Question: I have a page with a row of about 10 'img's. For readability of the HTML, I want to put a linebreak in between each 'img' tag, but doing so renders whitespace between the images, which I do not want. Is there anything I can do other than break in the middle of the tags rather than between them?
Edit: Here is a screenshot of what I have so far. I would like the book spine images to display in random combinations, using PHP. This is why I need separate 'img' tags.

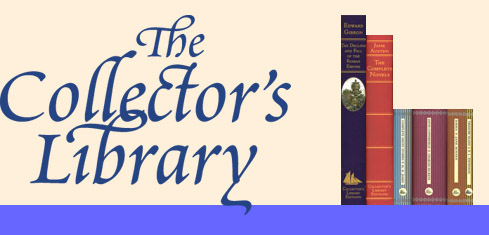
Answer: You could use CSS. Setting display:block, or float:left on the images will let you have define your own spacing and format the HTML however you want but will affect the layout in ways that might or might not be appropriate.
Otherwise you are dealing with inline content so the HTML formatting is important - as the images will effectively act like words.